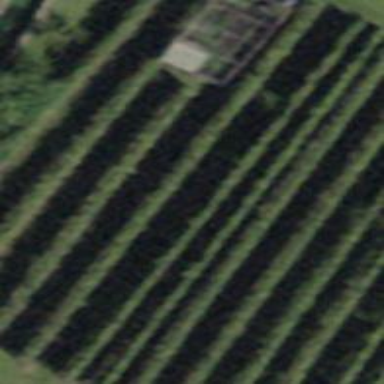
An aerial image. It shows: Beautiful vineyard in the countryside.